Question: I am making an app where in one of the activity i am fetching image from gallery and showing it in adapter like image below

I have to rotate that image and save it to sdcard. My code is doing fine but after saving it to sdcard i get very poor quality of image. my code is:
'''
viewHolder.imgViewRotate.setOnClickListener(new OnClickListener() {
@Override
public void onClick(View v) {
imagePosition = (Integer) v.getTag();
Matrix matrix = new Matrix();
matrix.postRotate(90);
Bitmap rotated = Bitmap.createBitmap(bitmap, 0, 0, bitmap.getWidth(), bitmap.getHeight(), matrix, true);
try {
FileOutputStream out = new FileOutputStream(new File(uriList.get(rotatePosition).toString()));
rotated.compress(Bitmap.CompressFormat.PNG, 100, out);
out.close();
} catch (Exception e) {
e.printStackTrace();
}
notifyDataSetChanged();
}
});
'''
Any suggestions will be great help.
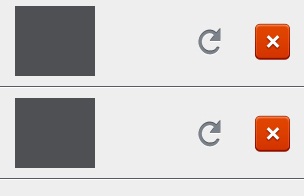
Answer: Try out below code to reduce image size without losing its quality:
'''
public Bitmap getResizedBitmap(Bitmap bm, int newHeight, int newWidth)
{
int width = bm.getWidth();
int height = bm.getHeight();
float scaleWidth = ((float) newWidth) / width;
float scaleHeight = ((float) newHeight) / height;
// create a matrix for the manipulation
Matrix matrix = new Matrix();
// resize the bit map
matrix.postScale(scaleWidth, scaleHeight);
// recreate the new Bitmap
Bitmap resizedBitmap = Bitmap.createBitmap(bm, 0, 0, width, height, matrix, false);
return resizedBitmap;
}
'''
Resize the image using 'BitmapFactory' 'inSampleSize' option and the image doesn't lose quality at all. Code:
'''
BitmapFactory.Options bmpFactoryOptions = new BitmapFactory.Options();
bmpFactoryOptions.inJustDecodeBounds = true;
Bitmap bm = BitmapFactory.decodeFile(tempDir+"/"+photo1_path , bmpFactoryOptions);
int heightRatio = (int)Math.ceil(bmpFactoryOptions.outHeight/(float)600);
int widthRatio = (int)Math.ceil(bmpFactoryOptions.outWidth/(float)800);
if (heightRatio > 1 || widthRatio > 1)
{
if (heightRatio > widthRatio){
bmpFactoryOptions.inSampleSize = heightRatio;
} else {
bmpFactoryOptions.inSampleSize = widthRatio;
}
}
bmpFactoryOptions.inJustDecodeBounds = false;
bm = BitmapFactory.decodeFile(tempDir+"/"+photo1_path, bmpFactoryOptions);
// recreate the new Bitmap
src = Bitmap.createBitmap(bm, 0, 0,bm.getWidth(), bm.getHeight(), matrix, true);
src.compress(Bitmap.CompressFormat.PNG, 100, out);
'''